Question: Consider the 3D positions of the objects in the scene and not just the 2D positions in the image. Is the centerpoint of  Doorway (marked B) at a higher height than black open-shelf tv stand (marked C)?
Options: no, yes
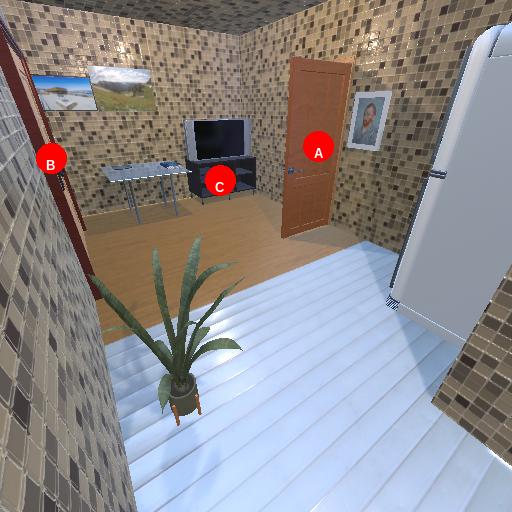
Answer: no